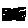
Label: bird